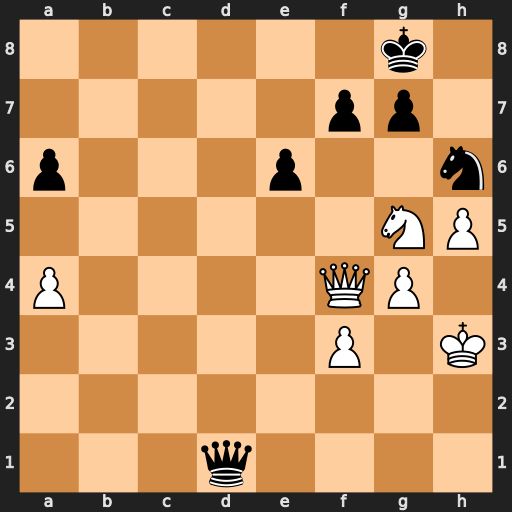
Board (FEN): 6k1/5pp1/p3p2n/6NP/P4QP1/5P1K/8/3q4
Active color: w
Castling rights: -
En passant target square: -
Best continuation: Qb8+ Qd8 Qxd8#